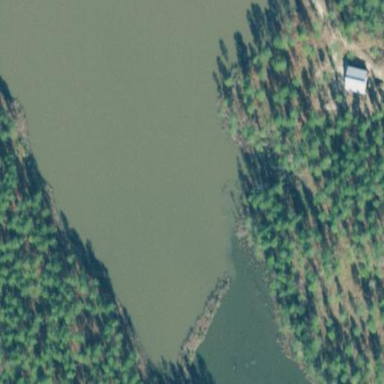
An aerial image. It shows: Pond with natural water.